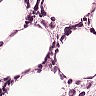
Metastatic tissue present: yes